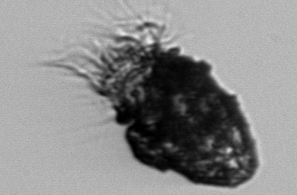
Label: Stenosemella_pacifica